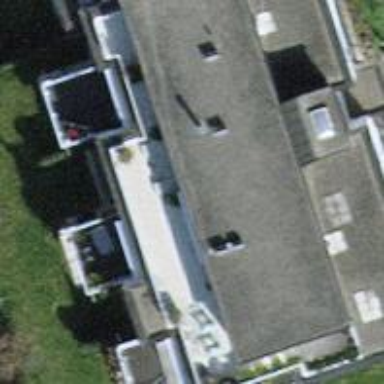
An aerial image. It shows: The building has flat roof oriented across. The roof is major part of the building.